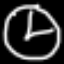
Label: clock